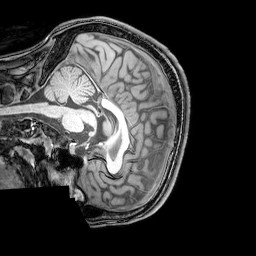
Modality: T1w
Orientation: sagittal
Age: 24
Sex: male
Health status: healthy
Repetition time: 0.081 s
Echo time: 0.037 s